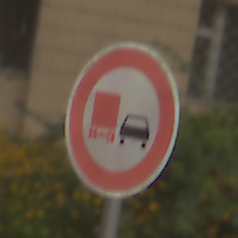
Verkehrszeichen: UeberholverbotKraftfahrzeuge
Umgebung: Outdoor, Urban
Tageszeit: MorningAfternoon
Wetter: Overcast
Licht: Natural
Jahreszeit: NotSpecified
Kontrast: LowContrast